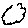
Label: cloud